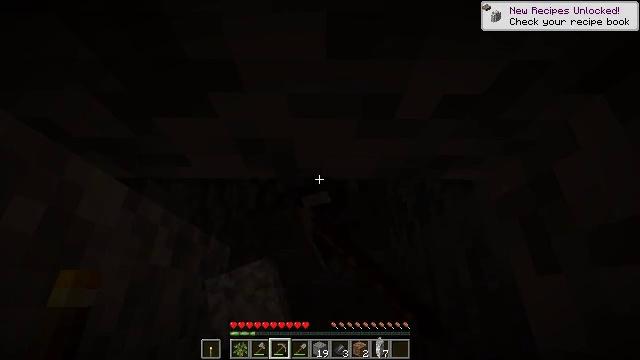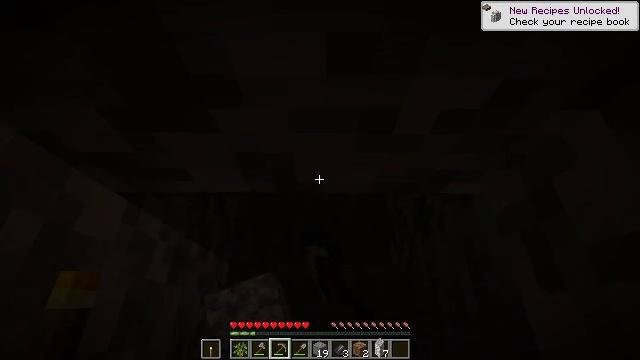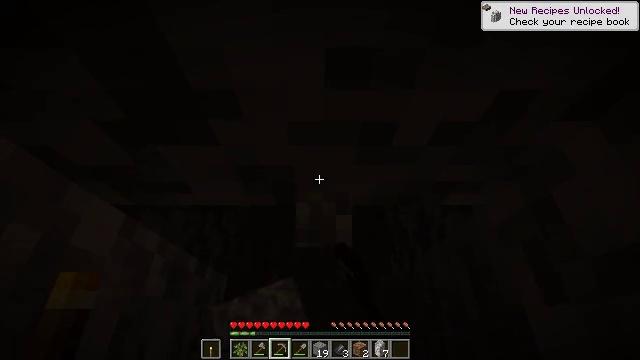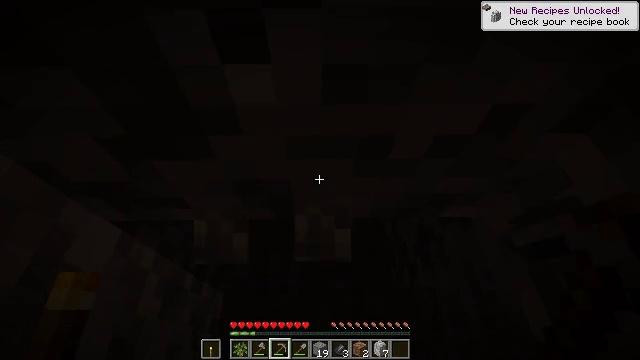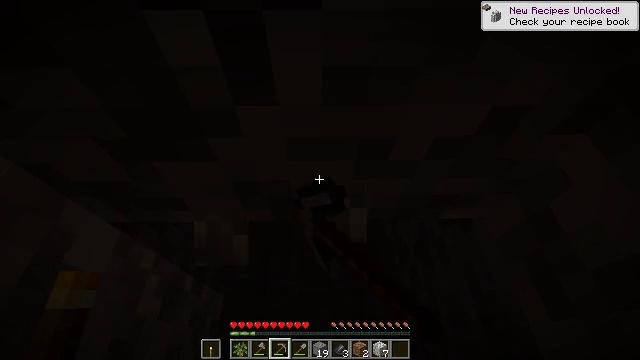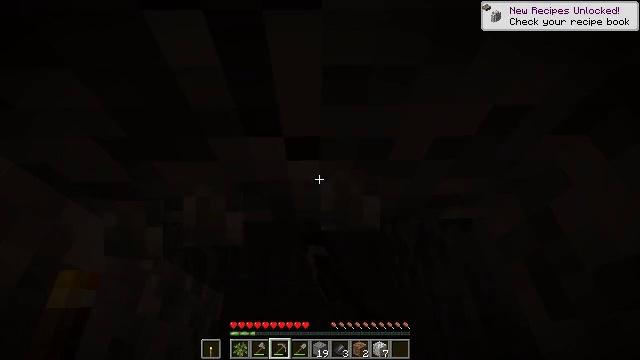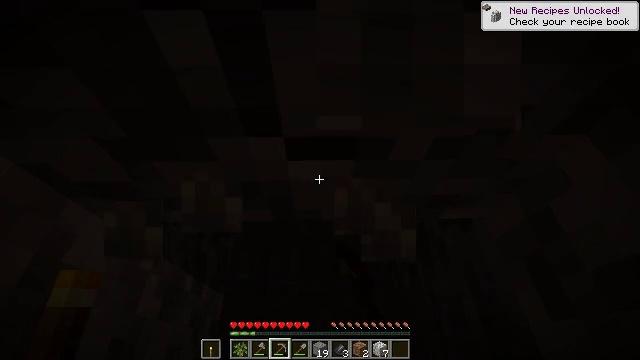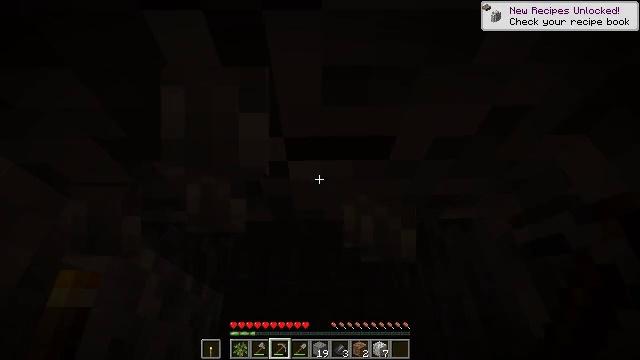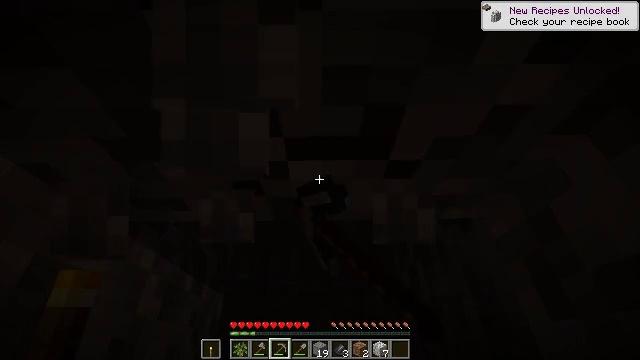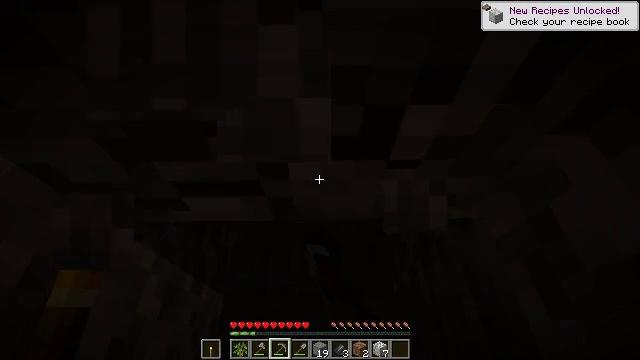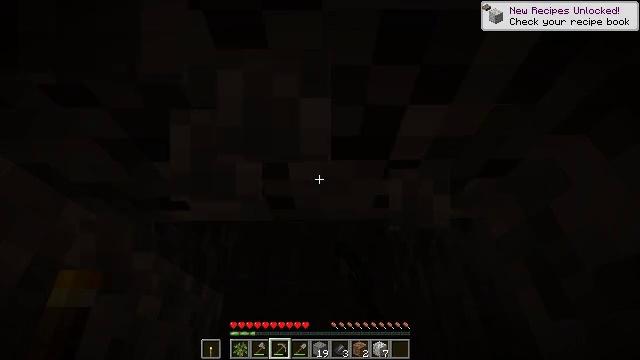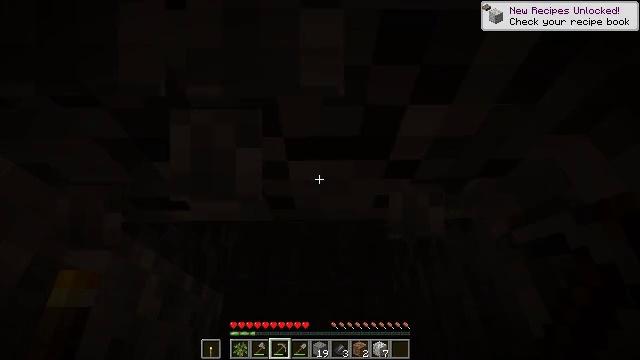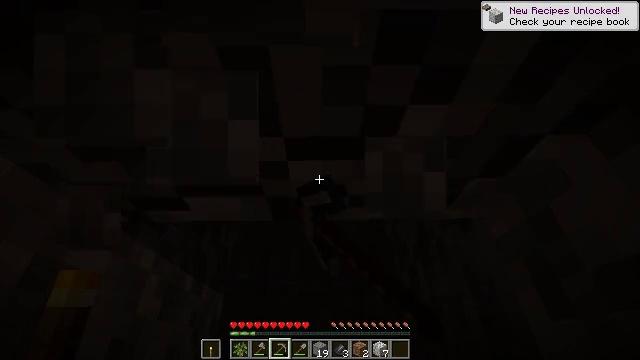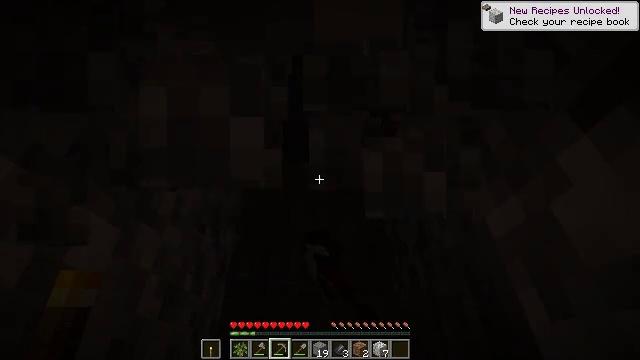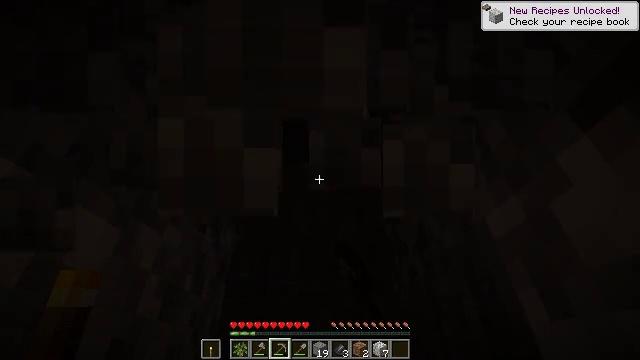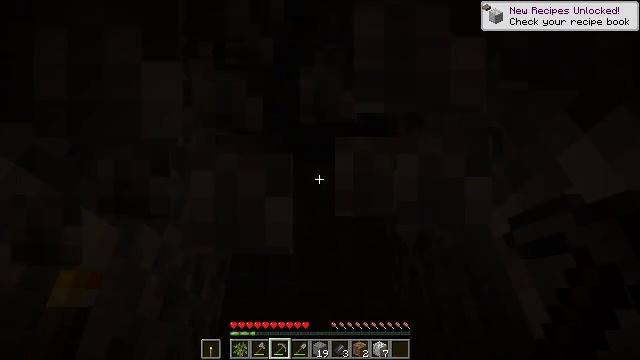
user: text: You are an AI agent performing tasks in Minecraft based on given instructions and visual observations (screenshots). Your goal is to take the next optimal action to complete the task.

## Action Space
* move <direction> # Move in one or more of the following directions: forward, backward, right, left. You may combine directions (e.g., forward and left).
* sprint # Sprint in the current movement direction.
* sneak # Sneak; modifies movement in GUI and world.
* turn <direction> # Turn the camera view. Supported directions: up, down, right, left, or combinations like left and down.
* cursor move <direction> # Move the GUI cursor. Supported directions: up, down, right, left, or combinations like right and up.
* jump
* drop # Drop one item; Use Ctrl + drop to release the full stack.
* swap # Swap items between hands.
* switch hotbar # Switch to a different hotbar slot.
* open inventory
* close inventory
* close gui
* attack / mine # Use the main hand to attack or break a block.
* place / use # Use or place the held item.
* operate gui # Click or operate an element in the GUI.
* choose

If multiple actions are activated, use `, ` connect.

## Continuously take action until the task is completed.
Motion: motion action
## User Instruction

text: Gather stone by using a pickaxe.
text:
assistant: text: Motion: turn up, attack / mine
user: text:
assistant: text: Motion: turn up, attack / mine
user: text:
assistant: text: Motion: turn up, attack / mine
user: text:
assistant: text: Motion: attack / mine
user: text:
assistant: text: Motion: attack / mine
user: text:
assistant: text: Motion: attack / mine
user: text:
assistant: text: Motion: attack / mine
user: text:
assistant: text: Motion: attack / mine
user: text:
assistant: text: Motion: attack / mine
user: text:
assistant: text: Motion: attack / mine
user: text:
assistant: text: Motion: attack / mine
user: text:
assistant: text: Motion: attack / mine
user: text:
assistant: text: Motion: attack / mine
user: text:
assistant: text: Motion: attack / mine
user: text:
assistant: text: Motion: attack / mine
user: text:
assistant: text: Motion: attack / mine
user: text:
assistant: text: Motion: attack / mine
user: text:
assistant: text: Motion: attack / mine
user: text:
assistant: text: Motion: attack / mine
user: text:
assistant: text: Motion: turn right and down, attack / mine
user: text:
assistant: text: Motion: turn down, attack / mine
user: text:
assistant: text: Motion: attack / mine
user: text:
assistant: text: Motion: attack / mine
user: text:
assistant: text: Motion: attack / mine
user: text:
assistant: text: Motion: attack / mine
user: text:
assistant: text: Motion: attack / mine
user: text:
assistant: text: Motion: attack / mine
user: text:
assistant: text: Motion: attack / mine
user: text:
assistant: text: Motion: attack / mine
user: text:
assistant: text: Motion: attack / mine